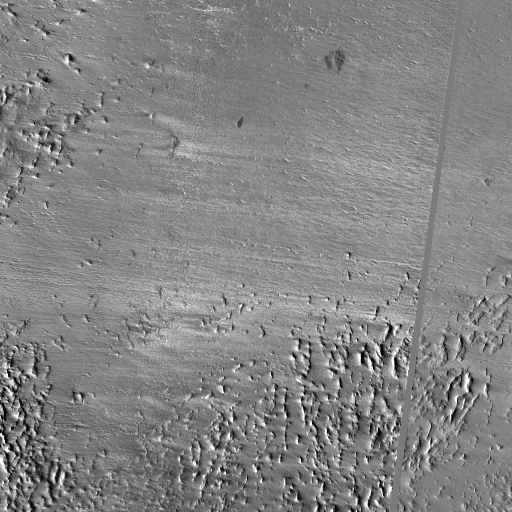
Crater classes present: Background